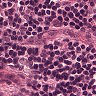
Metastatic tissue present: no